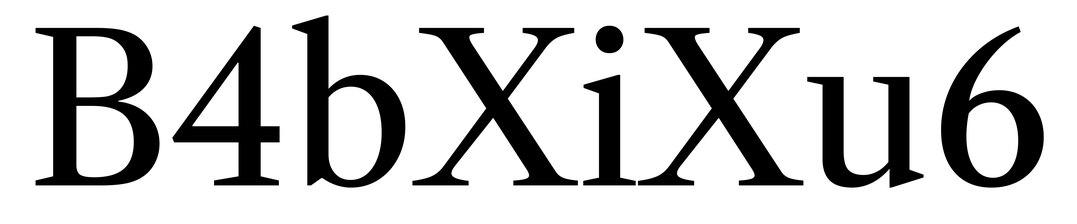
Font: LibreCaslonText_Regular